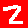
Digit: 2